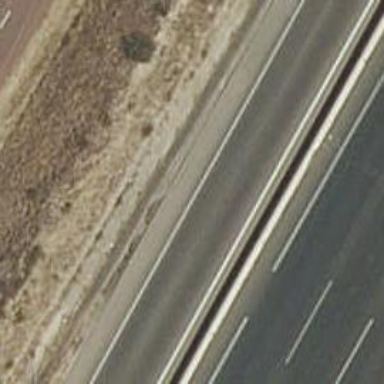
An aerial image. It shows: Motorway link.